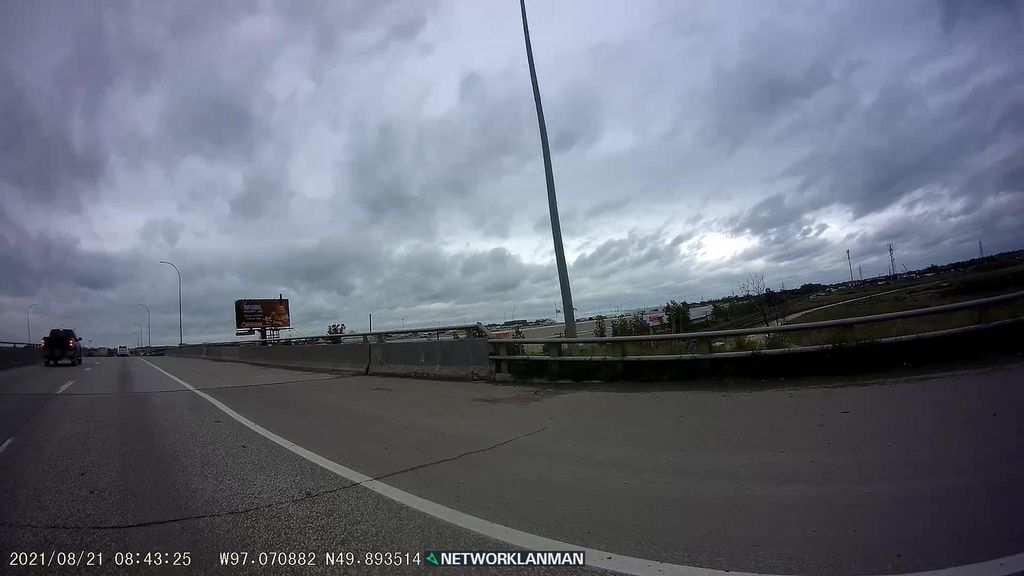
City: winnipeg